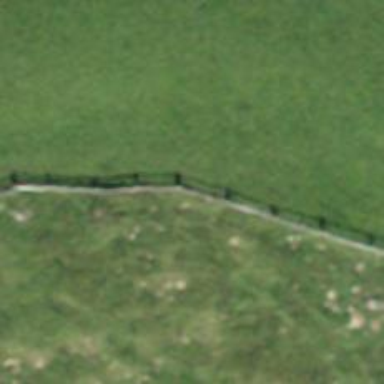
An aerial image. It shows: Fence.